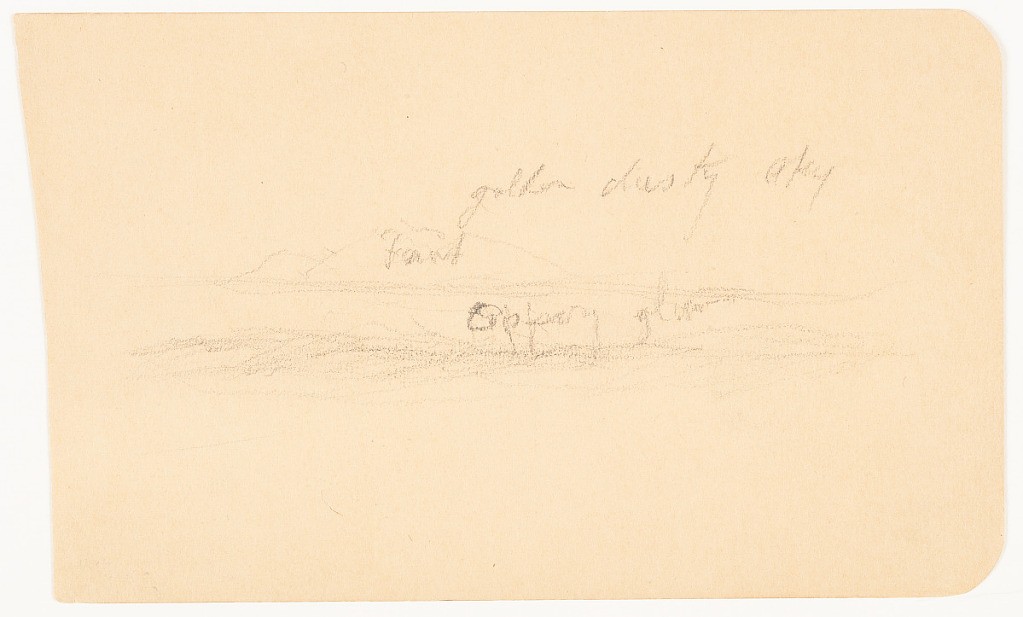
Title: Mexican Landscape
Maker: Frederic Edwin Church, American, 1826–1900
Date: January–February 1890
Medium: Graphite on tan wove paper
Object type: Drawing
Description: Landscape sketch showing a loosely rendered view of the Mexican landscape. In the middle distance, relatively flat, grassy terrain extends into the background, where a bulging mountain is faintly rendered at center left.